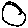
Label: circle